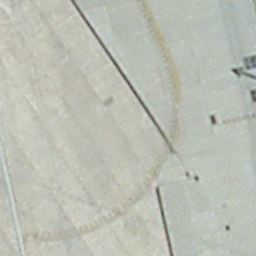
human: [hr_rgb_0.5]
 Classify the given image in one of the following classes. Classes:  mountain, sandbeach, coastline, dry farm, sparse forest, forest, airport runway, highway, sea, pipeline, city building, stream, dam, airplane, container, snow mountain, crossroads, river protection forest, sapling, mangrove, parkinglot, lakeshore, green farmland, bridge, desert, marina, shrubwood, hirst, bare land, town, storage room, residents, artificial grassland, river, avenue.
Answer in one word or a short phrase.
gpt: airport runway